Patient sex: F
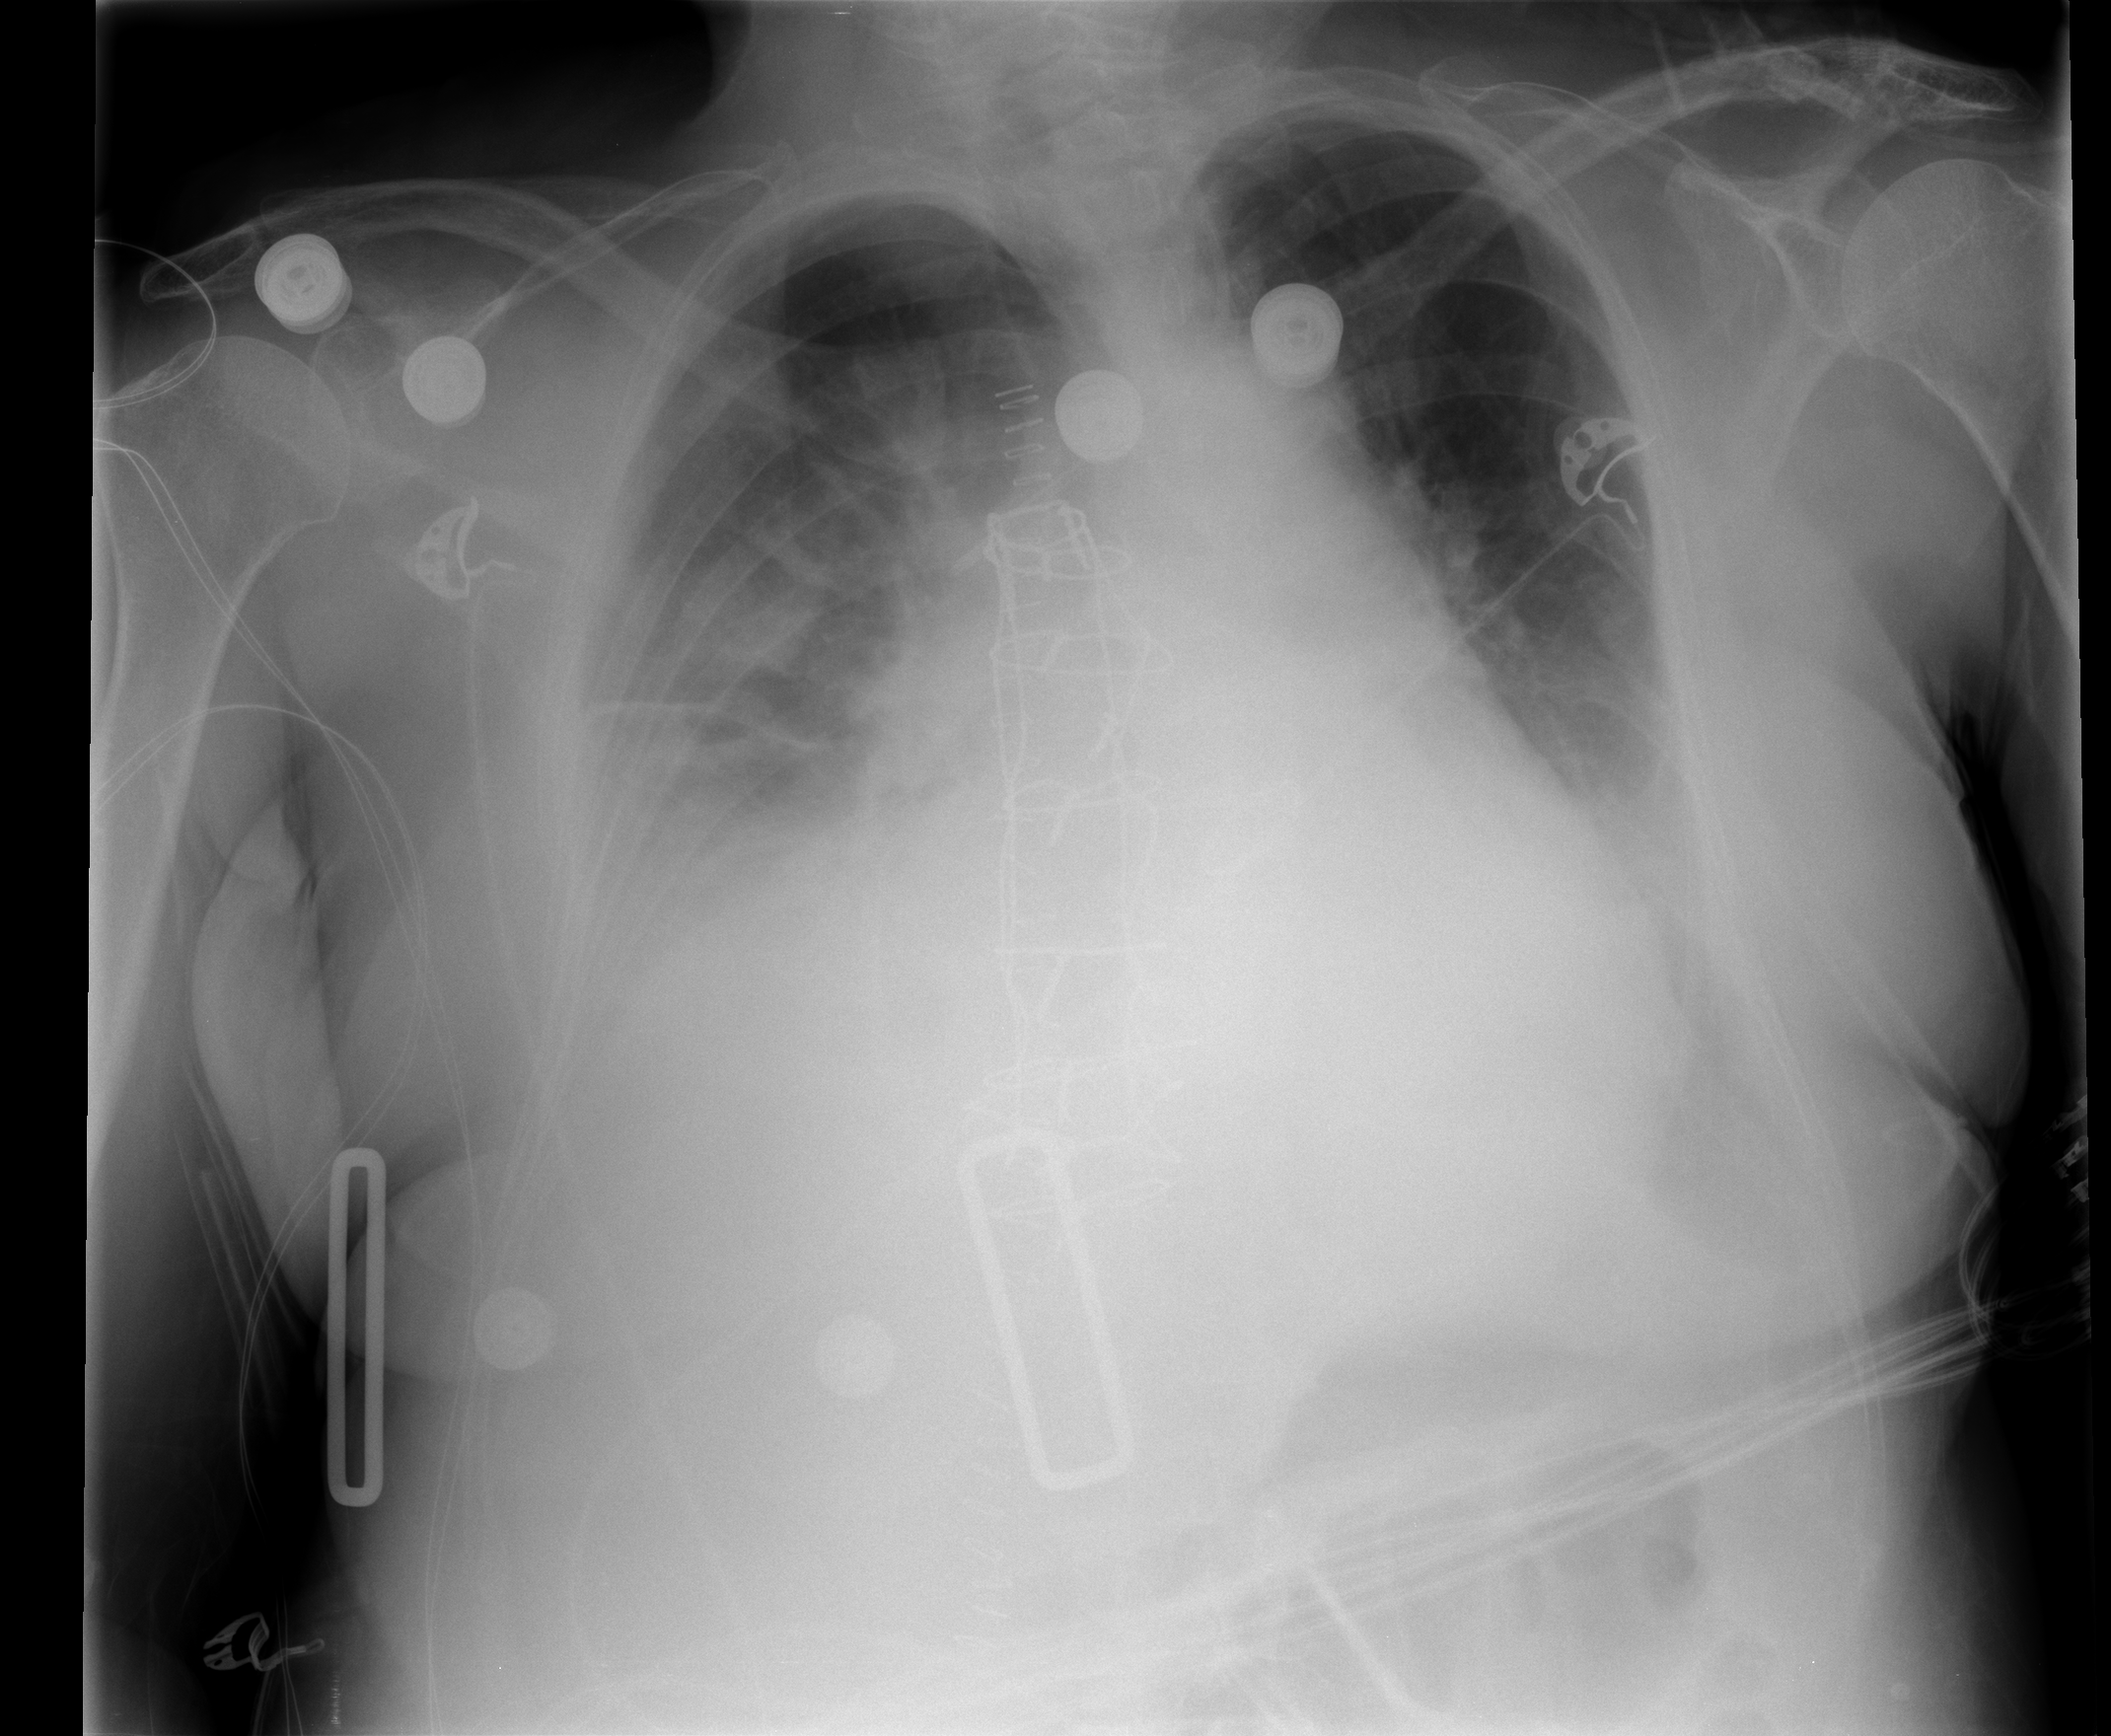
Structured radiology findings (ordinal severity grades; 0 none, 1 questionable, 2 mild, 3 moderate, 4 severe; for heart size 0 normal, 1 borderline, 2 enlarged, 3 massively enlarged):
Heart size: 2
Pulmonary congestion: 2
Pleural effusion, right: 3
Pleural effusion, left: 2
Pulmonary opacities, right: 0
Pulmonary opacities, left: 0
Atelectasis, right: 2
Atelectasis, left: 2